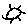
Label: sun